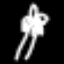
Label: palm tree